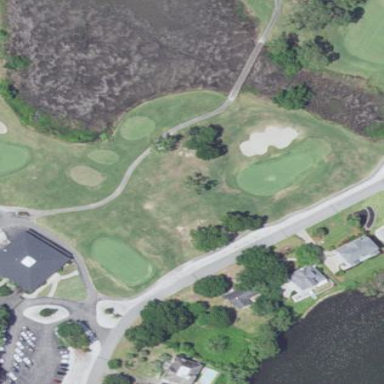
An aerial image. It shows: Sandy area is golf bunker.